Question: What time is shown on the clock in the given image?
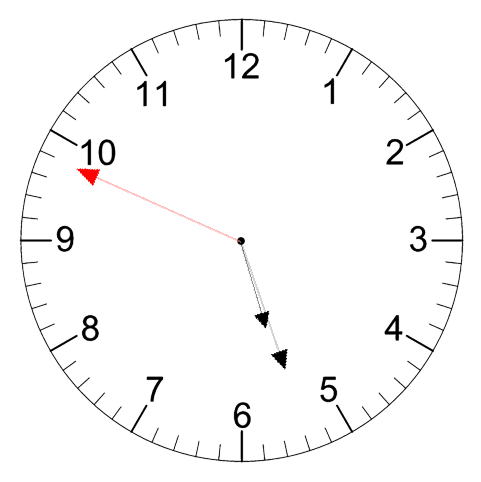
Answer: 05:26:49